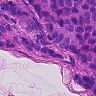
Metastatic tissue present: yes